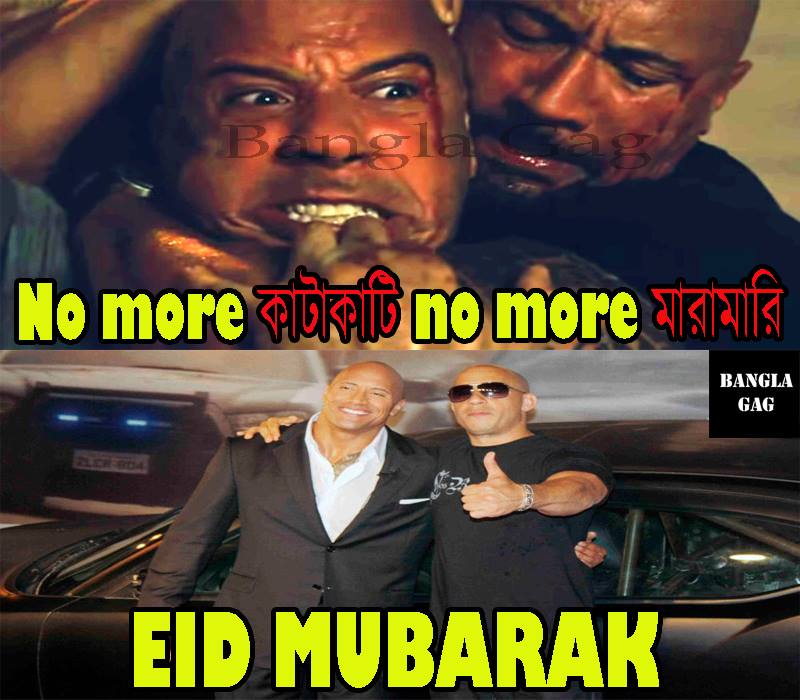
Caption: No more কাটাকাটি  no more  মারামারি      EID MUBARAK
Label: non-hate